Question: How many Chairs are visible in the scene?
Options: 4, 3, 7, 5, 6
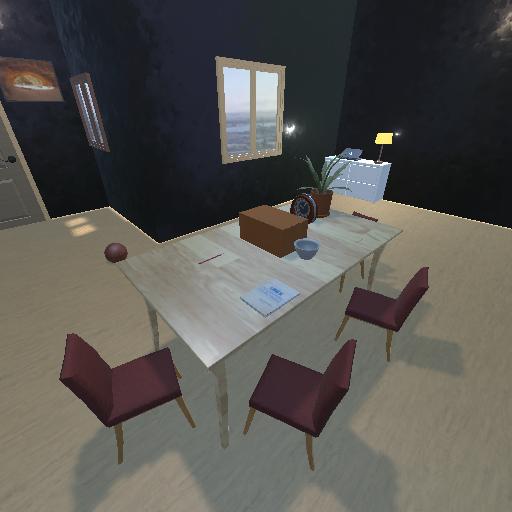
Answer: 4